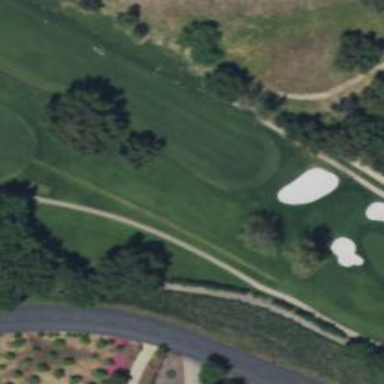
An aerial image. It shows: View of golf hole.